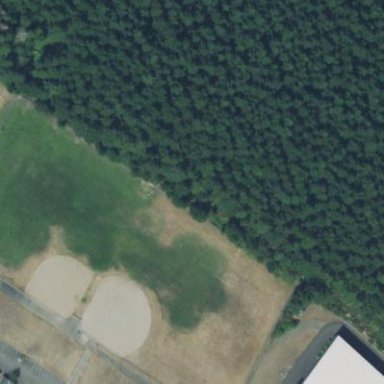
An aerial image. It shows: Baseball pitch for leisure and sports activities.